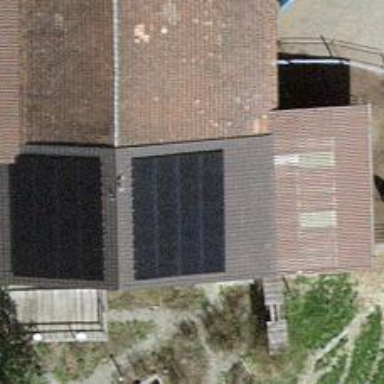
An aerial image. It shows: Solar power generator using photovoltaic panels.